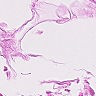
Metastatic tissue present: no